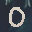
Label: 0